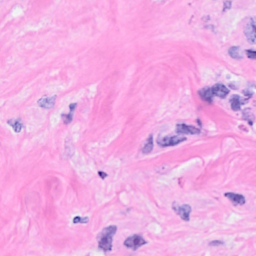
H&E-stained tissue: Breast